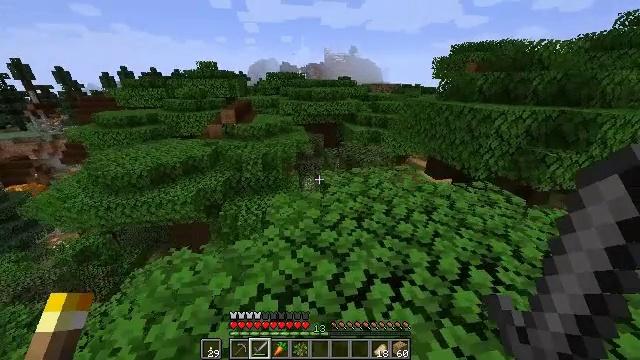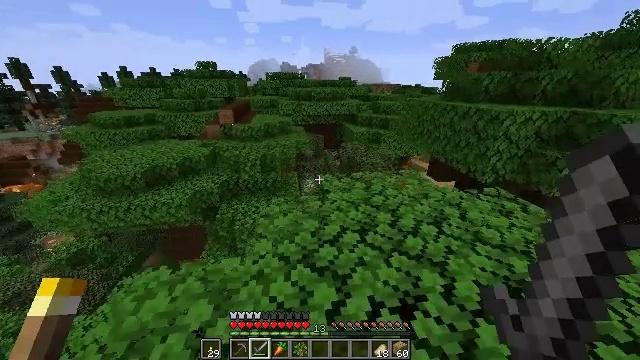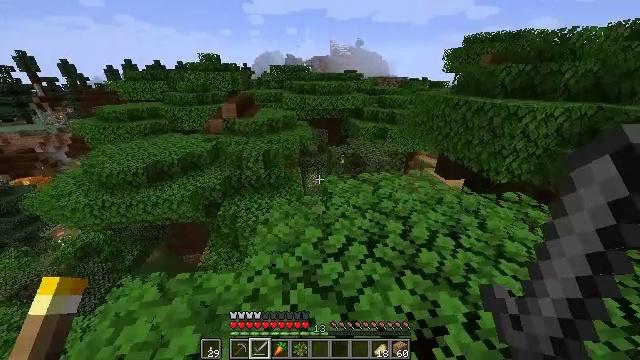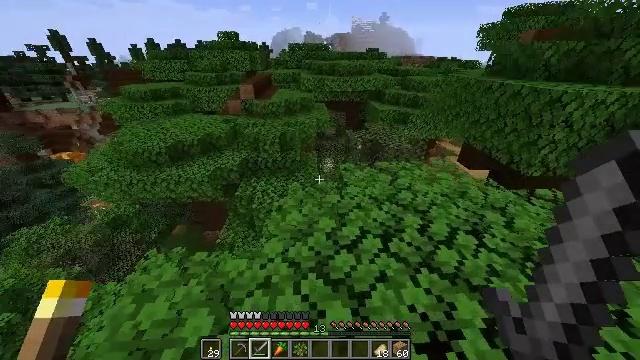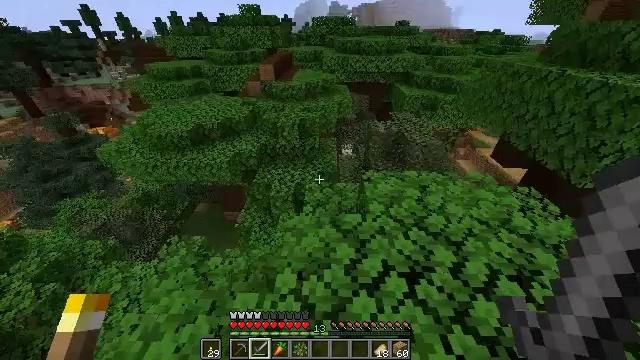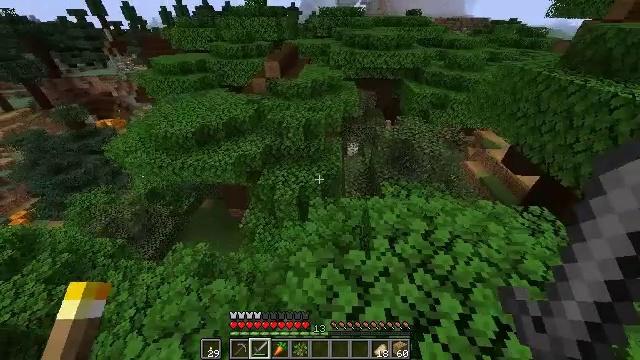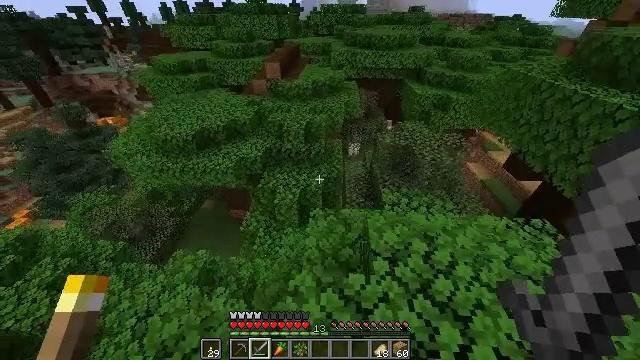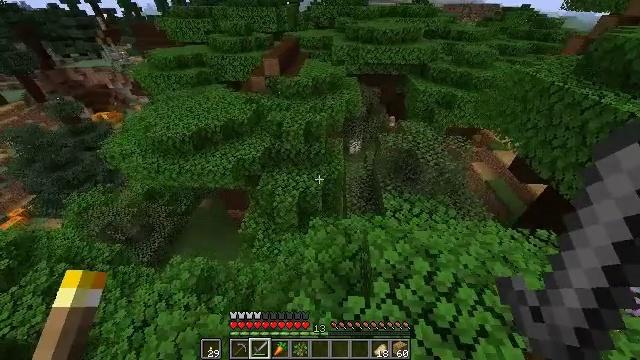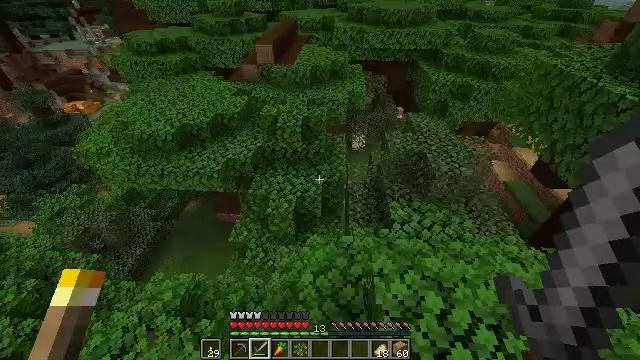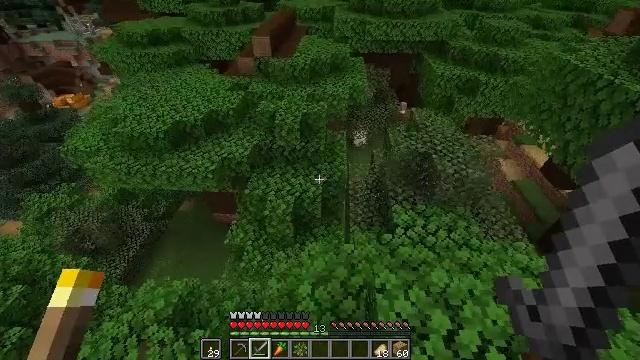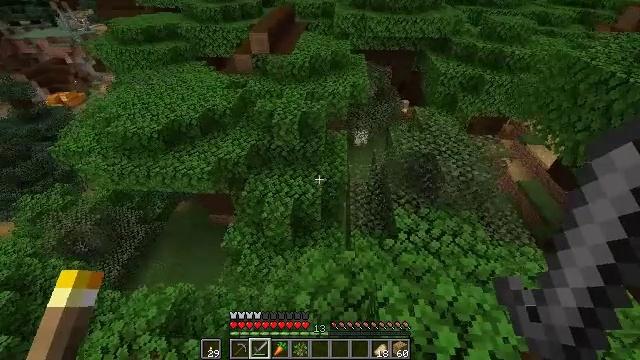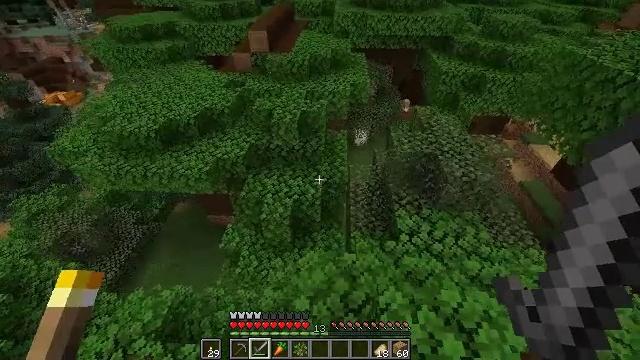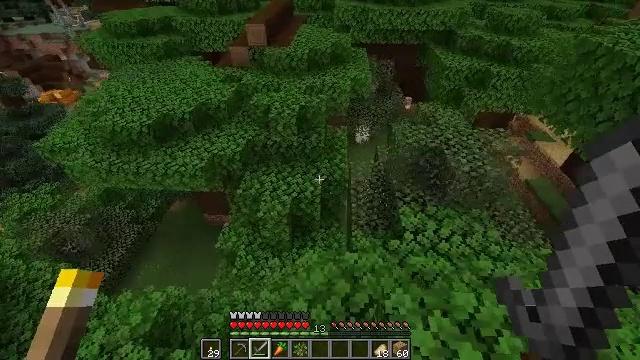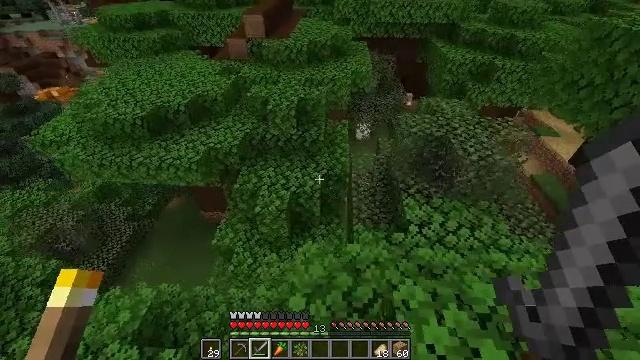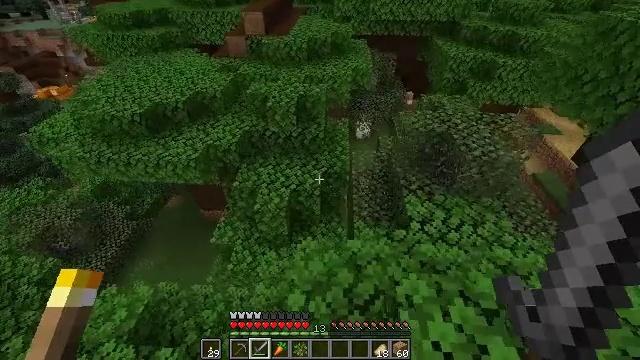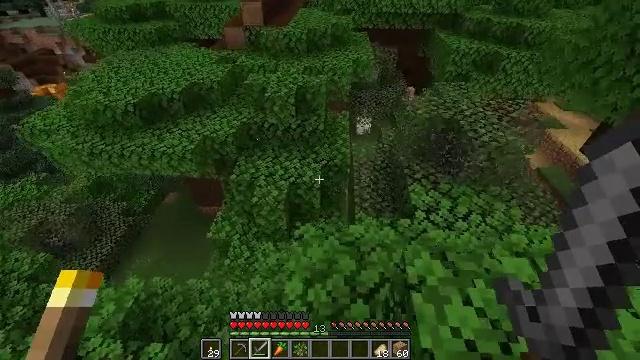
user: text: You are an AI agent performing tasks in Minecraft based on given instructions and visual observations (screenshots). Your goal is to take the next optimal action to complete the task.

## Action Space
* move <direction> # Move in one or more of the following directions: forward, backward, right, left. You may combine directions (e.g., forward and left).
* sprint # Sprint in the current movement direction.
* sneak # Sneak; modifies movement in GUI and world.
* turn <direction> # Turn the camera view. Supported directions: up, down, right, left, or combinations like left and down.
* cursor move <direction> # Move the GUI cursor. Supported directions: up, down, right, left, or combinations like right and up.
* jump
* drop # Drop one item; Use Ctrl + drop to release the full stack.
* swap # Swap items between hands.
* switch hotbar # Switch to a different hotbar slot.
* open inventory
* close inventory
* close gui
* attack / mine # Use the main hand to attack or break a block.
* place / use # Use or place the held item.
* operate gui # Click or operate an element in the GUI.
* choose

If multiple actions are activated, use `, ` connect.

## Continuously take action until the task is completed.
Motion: motion action
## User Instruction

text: Mine dark oak leaves from the tree.
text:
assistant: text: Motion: move forward, sprint
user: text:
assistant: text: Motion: move forward, sprint, turn left and down
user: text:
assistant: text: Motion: move forward, sprint, turn left and down
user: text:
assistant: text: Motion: move forward, sprint, turn left and down, jump
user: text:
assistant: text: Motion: move forward, sprint, turn left and down, jump
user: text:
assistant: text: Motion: jump
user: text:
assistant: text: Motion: turn down
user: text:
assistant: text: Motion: turn down
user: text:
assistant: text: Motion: move back
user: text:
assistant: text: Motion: move back
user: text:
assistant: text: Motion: move back
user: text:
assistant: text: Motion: move back
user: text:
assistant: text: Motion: move back
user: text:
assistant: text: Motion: move back
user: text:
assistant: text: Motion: move back
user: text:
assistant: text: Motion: no_op
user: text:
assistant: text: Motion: no_op
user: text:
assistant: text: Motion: no_op
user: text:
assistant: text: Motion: move forward, turn right and up
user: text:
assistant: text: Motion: move forward, turn right and up
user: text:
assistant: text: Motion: move forward, sprint, turn right and up
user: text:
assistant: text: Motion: move forward and move right, sprint, turn right and up
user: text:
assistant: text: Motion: move forward and move right, sprint, turn right and up
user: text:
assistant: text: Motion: move forward and move right, sprint
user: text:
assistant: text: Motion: move forward and move right, sprint
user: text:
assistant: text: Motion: move forward and move right, sprint
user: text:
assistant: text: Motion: move forward and move right, sprint
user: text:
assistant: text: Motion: move forward and move right, sprint
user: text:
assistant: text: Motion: move forward and move right, sprint
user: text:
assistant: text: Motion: move forward and move right, sprint